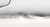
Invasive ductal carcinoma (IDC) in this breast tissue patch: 0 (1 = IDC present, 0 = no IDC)